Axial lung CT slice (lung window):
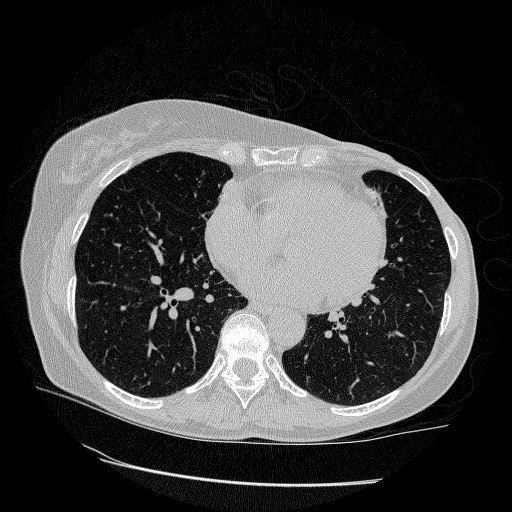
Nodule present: no